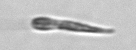
Label: Euglena